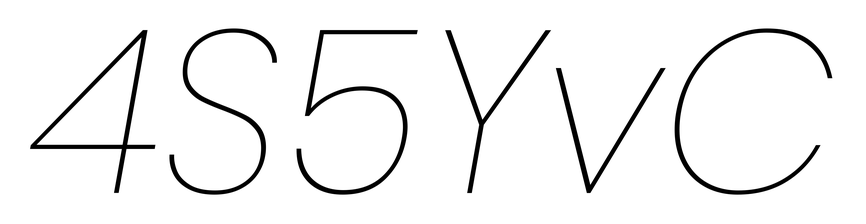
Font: Poppins-ThinItalic